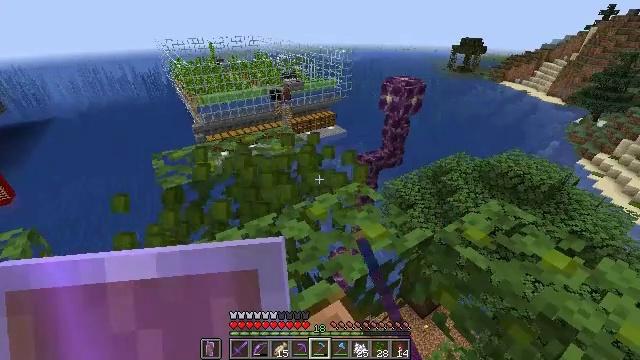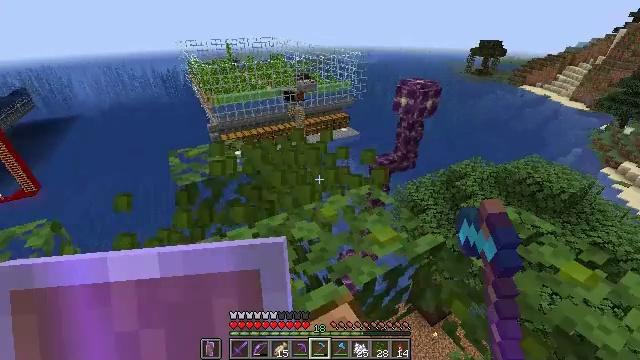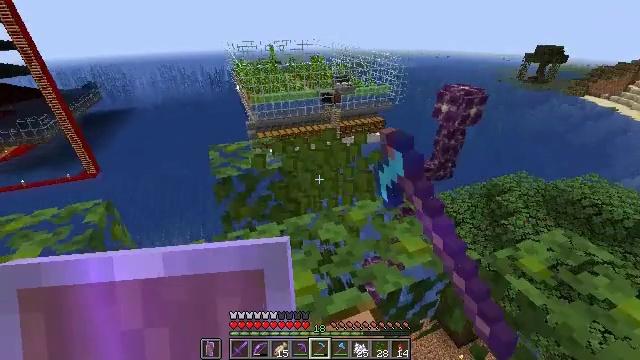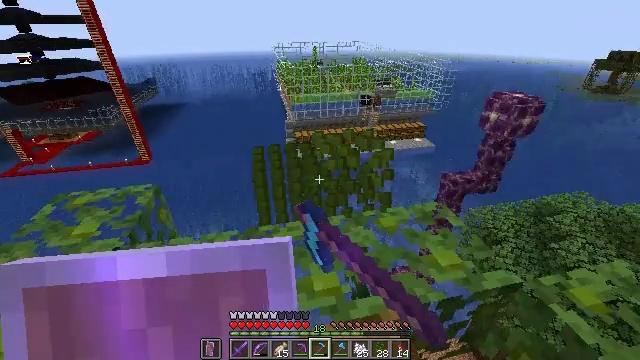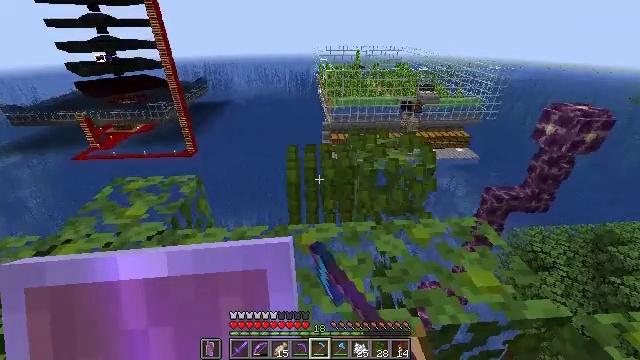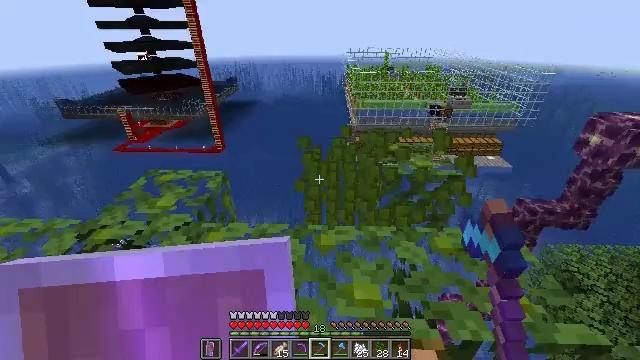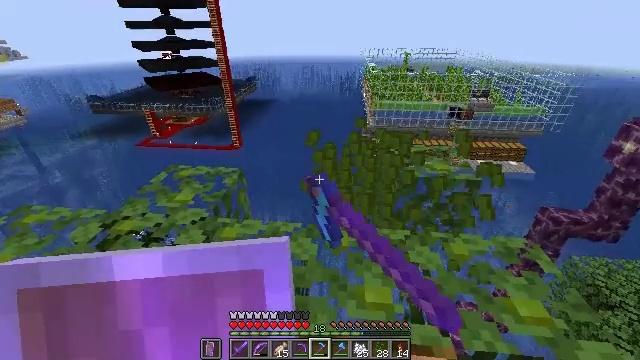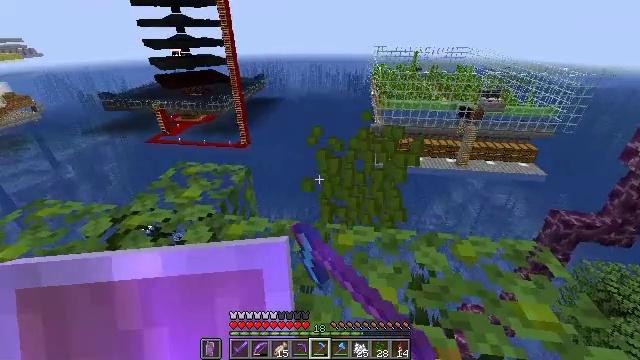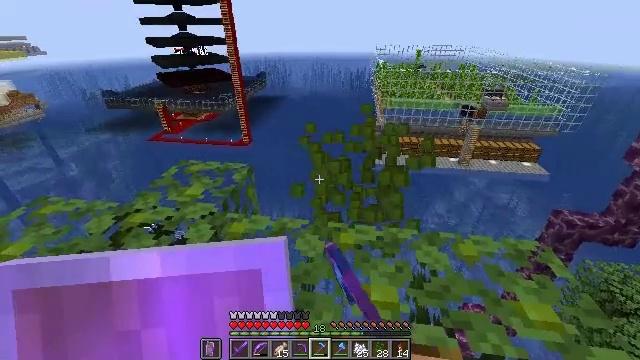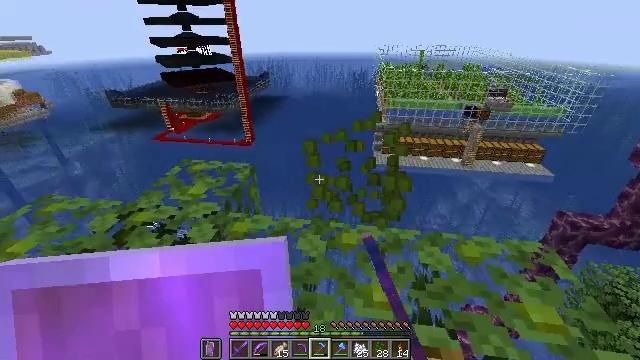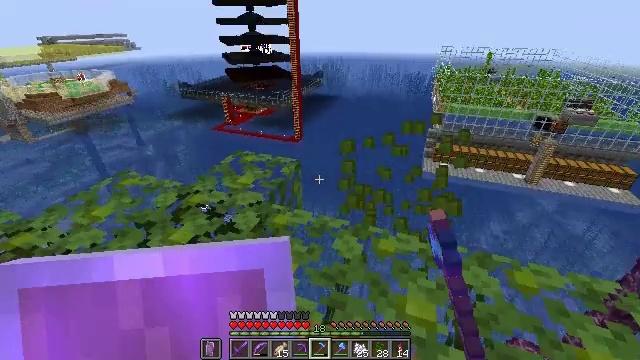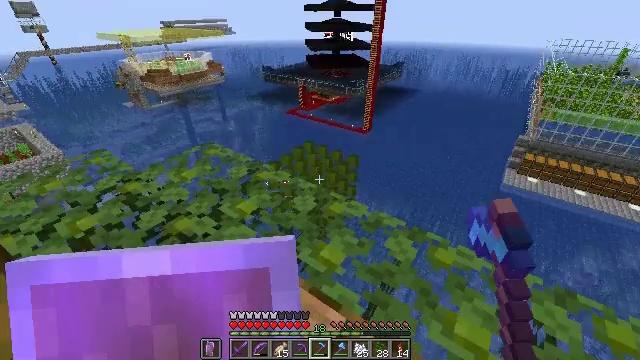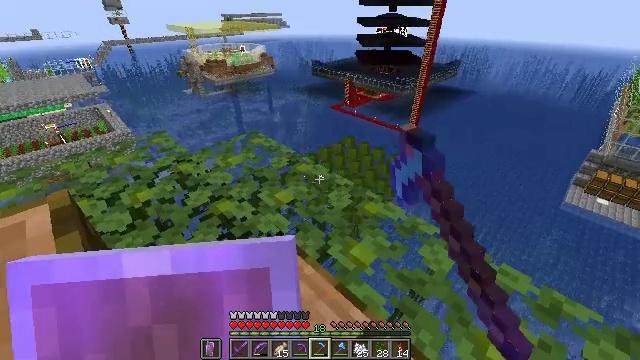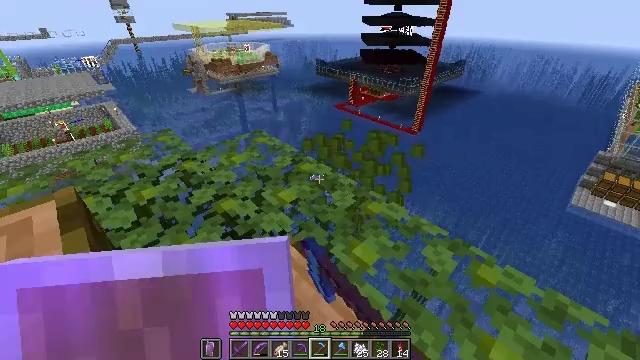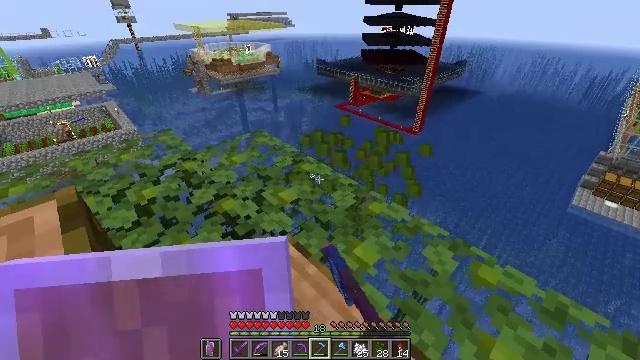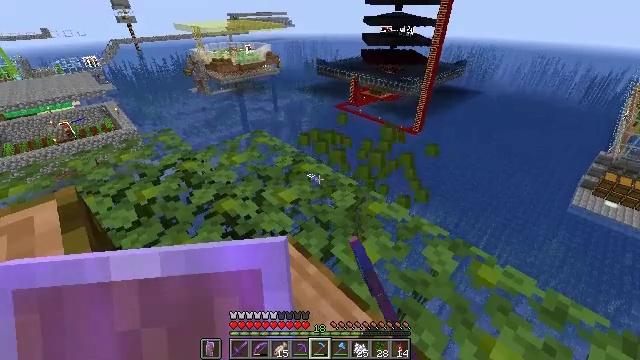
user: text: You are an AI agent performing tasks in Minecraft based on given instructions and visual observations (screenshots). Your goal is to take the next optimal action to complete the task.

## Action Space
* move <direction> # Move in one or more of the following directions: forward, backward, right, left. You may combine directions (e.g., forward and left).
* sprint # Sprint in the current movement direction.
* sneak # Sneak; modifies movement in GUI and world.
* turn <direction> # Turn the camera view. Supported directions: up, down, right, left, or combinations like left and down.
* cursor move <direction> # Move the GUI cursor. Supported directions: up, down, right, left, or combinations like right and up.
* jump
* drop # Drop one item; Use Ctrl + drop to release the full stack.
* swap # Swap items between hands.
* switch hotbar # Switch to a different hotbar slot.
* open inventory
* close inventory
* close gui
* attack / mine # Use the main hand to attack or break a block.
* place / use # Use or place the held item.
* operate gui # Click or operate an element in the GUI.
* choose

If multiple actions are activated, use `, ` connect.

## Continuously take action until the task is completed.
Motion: motion action
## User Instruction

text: Clear the jungle leaves to make way.
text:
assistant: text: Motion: turn left, attack / mine
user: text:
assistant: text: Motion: turn left, attack / mine
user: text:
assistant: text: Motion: turn left, attack / mine
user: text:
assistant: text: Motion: turn left, attack / mine
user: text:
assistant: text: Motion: turn left, attack / mine
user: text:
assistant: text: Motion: turn left, attack / mine
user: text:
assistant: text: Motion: turn left, attack / mine
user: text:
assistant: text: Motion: attack / mine
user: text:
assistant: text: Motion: attack / mine
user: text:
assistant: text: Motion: turn left, attack / mine
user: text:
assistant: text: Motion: turn left and down, attack / mine
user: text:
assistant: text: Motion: turn left
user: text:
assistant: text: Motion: no_op
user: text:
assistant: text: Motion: no_op
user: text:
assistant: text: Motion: no_op
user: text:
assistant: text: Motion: no_op
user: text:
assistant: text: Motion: no_op
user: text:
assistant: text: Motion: no_op
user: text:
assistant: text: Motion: turn up
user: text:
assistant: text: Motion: turn up
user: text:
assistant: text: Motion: no_op
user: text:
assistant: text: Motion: no_op
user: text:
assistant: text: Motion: move forward, turn left
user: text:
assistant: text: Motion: move forward, turn left and up
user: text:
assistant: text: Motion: move forward, turn left and up
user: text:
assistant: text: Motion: move forward, turn left
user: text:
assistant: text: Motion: move forward, turn left
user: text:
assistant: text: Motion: move forward, turn left
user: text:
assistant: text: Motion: no_op
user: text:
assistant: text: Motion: no_op